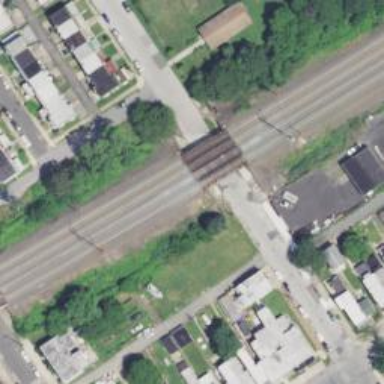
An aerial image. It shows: Bridge over electrified railway with contact line.